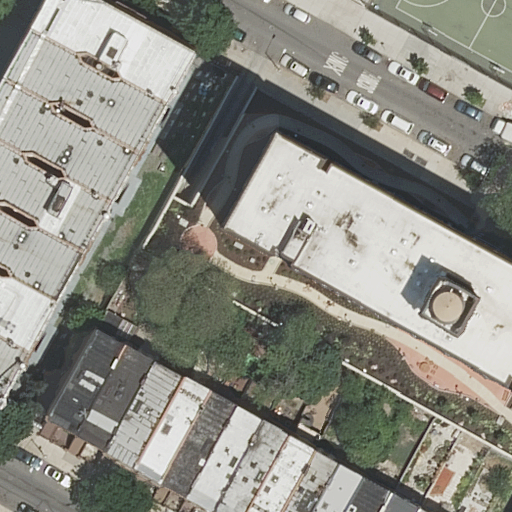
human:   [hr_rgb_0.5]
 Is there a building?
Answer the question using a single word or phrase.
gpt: yes

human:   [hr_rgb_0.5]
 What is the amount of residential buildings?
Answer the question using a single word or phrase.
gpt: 21

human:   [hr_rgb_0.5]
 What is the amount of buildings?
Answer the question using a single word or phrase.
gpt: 21

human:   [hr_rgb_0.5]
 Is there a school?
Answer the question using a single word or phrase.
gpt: yes

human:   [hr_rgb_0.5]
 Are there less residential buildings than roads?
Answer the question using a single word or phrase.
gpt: no

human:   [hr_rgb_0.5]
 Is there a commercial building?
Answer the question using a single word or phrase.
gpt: no

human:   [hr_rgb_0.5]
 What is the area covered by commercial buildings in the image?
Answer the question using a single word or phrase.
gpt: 0m2

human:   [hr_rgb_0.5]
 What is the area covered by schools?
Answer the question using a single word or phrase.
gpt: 238m2

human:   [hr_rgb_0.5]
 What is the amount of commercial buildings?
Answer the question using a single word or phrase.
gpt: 0

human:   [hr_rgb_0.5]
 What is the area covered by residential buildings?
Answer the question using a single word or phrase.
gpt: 2806m2

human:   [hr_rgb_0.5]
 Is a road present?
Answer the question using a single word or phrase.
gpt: yes

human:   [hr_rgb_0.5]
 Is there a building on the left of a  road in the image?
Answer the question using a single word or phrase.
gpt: yes

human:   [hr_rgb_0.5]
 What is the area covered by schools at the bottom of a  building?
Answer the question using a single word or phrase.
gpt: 0m2

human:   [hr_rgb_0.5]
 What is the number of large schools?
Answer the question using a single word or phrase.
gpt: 0

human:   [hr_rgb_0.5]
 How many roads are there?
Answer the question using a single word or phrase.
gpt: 2

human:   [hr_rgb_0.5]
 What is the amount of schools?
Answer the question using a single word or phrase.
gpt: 1

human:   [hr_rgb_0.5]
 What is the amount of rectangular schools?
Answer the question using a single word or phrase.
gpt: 1

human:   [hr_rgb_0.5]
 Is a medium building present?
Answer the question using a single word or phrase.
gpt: yes

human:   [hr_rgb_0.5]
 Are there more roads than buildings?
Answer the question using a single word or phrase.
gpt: no

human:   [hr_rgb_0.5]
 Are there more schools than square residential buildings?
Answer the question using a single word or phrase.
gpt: yes

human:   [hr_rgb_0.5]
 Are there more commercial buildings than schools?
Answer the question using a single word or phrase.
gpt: no

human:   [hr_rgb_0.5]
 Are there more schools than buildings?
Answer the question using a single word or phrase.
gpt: no

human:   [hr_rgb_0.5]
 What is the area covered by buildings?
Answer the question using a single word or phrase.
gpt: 2806m2

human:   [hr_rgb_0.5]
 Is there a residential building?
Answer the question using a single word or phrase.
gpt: yes

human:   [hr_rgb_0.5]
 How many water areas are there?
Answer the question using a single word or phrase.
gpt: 0

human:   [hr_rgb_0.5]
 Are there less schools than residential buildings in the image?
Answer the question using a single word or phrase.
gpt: yes

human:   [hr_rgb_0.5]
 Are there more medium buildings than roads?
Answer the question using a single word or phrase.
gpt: yes

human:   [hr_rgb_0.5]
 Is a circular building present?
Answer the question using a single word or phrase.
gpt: no

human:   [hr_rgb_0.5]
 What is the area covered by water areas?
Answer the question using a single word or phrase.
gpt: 0m2

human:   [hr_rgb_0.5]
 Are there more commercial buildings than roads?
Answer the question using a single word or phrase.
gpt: no

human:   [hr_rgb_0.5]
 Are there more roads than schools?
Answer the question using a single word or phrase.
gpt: yes

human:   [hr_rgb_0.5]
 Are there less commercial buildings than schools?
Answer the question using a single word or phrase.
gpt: yes

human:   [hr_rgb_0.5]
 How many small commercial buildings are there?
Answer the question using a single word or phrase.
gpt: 0

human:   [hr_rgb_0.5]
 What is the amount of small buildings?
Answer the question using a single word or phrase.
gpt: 9

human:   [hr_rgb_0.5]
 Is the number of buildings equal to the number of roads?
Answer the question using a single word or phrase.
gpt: no

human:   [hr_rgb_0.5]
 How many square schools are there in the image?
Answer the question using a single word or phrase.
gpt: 0

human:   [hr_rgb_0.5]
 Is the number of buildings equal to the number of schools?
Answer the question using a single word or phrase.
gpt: no

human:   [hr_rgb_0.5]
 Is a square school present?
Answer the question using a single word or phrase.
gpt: no

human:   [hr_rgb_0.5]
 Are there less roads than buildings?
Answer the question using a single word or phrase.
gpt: yes

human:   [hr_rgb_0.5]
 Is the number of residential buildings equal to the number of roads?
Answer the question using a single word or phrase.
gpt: no

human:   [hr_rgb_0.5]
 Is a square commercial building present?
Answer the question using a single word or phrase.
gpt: no

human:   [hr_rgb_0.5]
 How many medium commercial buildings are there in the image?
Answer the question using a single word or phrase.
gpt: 0

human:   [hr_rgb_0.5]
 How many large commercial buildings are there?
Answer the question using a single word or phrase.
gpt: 0

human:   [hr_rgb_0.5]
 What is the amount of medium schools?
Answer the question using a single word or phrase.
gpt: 1

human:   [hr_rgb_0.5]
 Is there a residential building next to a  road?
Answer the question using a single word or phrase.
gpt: yes

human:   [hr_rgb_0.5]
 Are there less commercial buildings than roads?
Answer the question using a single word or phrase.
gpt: yes

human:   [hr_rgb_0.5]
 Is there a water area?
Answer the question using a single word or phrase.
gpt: no

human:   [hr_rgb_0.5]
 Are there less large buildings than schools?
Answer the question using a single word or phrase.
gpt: yes

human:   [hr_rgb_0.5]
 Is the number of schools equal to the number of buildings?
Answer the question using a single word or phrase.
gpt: no

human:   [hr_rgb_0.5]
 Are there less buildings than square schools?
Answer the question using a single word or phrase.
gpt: no

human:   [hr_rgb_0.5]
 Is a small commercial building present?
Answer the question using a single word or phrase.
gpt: no

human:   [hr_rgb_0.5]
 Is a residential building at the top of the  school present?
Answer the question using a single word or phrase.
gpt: no

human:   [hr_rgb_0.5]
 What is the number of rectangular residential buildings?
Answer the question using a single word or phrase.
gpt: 16

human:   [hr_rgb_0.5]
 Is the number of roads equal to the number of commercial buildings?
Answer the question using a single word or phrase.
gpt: no

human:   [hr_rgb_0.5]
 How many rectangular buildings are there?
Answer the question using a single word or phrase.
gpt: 16

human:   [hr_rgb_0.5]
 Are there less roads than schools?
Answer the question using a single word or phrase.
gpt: no

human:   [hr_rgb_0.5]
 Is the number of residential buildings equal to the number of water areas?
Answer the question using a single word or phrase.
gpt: no

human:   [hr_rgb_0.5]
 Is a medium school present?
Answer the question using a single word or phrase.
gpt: yes

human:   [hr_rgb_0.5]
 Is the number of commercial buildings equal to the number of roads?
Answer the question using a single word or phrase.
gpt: no

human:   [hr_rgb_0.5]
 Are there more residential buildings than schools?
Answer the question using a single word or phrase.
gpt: yes

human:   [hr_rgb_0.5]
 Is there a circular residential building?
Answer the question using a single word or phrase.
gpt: no

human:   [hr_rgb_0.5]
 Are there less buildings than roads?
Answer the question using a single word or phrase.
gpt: no

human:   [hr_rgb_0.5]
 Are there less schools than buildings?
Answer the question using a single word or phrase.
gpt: yes

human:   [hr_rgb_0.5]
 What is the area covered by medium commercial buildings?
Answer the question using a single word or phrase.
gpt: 0m2